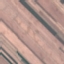
Land use / land cover class: AnnualCrop